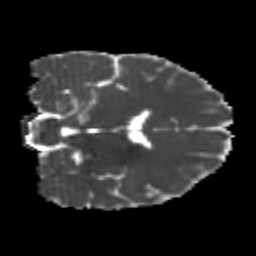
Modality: MD
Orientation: coronal
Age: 22
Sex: male
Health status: healthy
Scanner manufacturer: philips
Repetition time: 7.476 s
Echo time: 0.08753 s